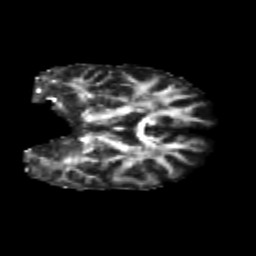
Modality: FA
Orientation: coronal
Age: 22
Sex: female
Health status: healthy
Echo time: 0.074 s